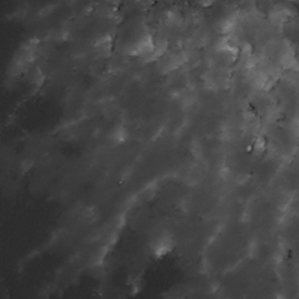
Label: non_frost